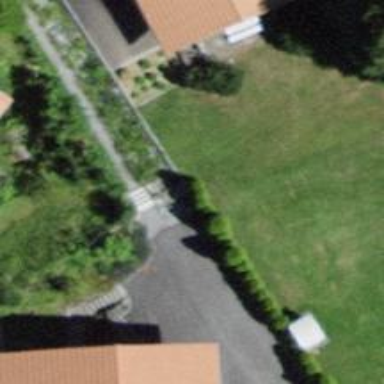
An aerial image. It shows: Unpaved steps with grade3 tracktype.